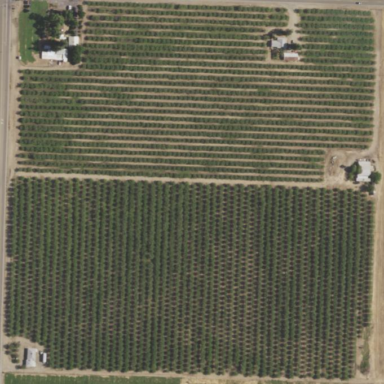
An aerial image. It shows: Picturesque almond orchard with open space properties.